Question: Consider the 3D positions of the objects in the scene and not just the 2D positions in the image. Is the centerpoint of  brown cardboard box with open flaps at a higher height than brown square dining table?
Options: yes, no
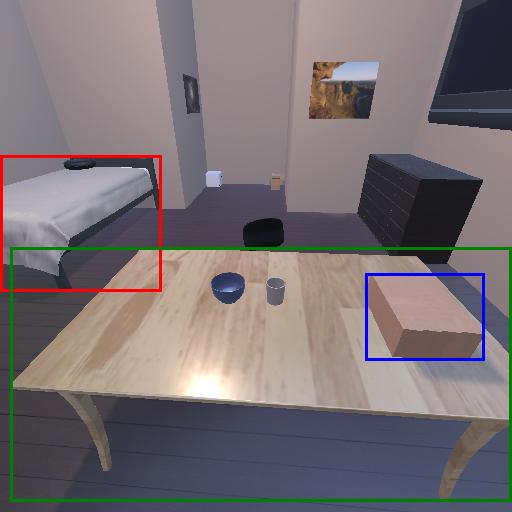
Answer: yes